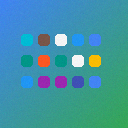
Screen state: on